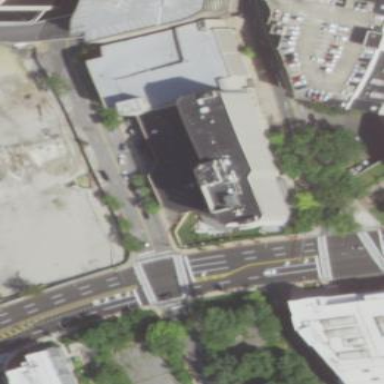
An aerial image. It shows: Hotel building.